Question: I have a custom cell that has a button on it. I would like to experiment with using a long press instead.
The code that creates the cell looks like this:
'''
CustomCell *cell = (CustomCell *)[aTableView dequeueReusableCellWithIdentifier:@"CustomCell"];
if (!cell)
{
cell = [[[NSBundle mainBundle] loadNibNamed:@"CustomCell" owner:self options:nil] lastObject];
}
'''
(etc)
So I did this:
'''
CustomCell *cell = (CustomCell *)[aTableView dequeueReusableCellWithIdentifier:@"CustomCell"];
if (!cell)
{
// cell = [[[NSBundle mainBundle] loadNibNamed:@"CustomCell" owner:self options:nil] lastObject];
cell = [[[NSBundle mainBundle] loadNibNamed:@"CustomCellDwellToSpeak" owner:self options:nil] lastObject];
}
'''
Then I made a copy of the original xib. Deleted the button. Dropped an UILongPressGestureRecognizer on the cell, and created a target by control-dragging form the recognizer to the file's owner:
'''
- (IBAction)longPress:(UILongPressGestureRecognizer *)sender;
'''

However, once I start generating cells, I get this error:
'''
TypOHD[41541:c07] -[UILongPressGestureRecognizer label]: unrecognized selector sent to instance 0x17d0be60
'''
What's up with that?
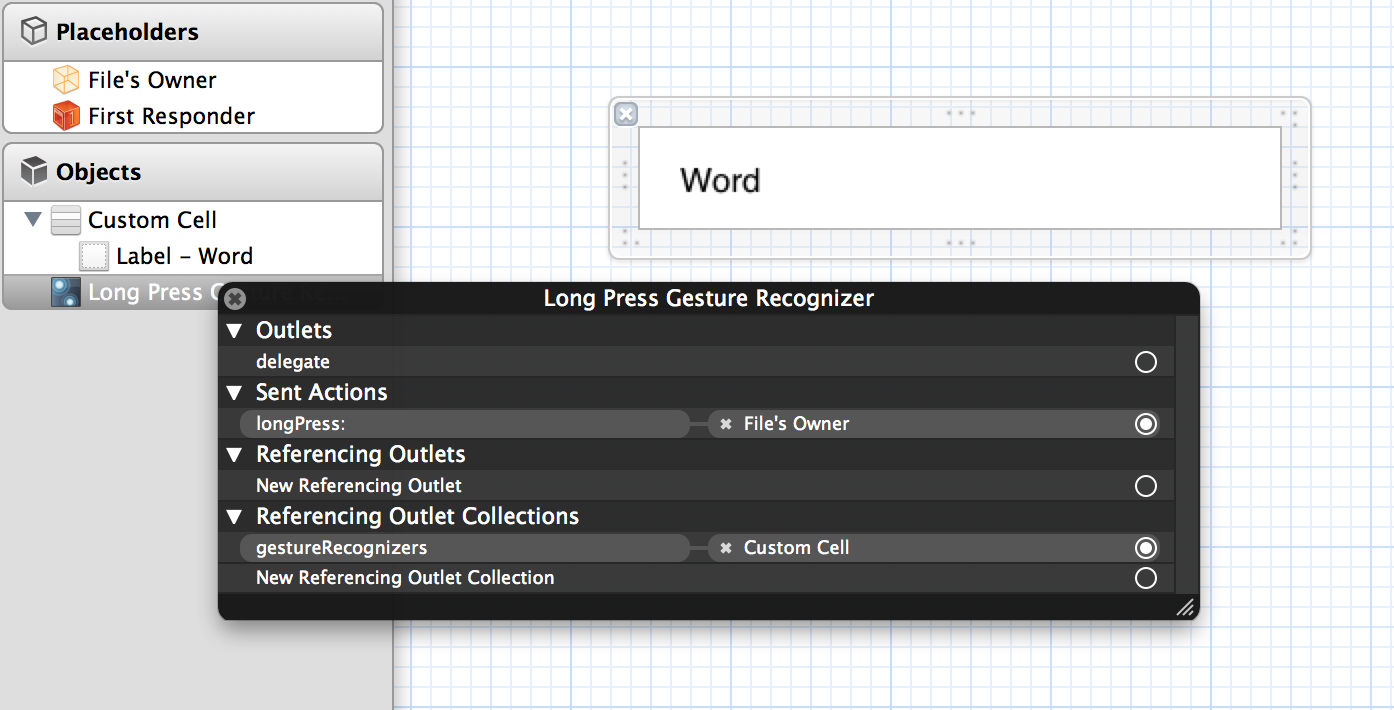
Answer: I never got or found an answer to the question as such. What I did learn was that this plan is potentially flawed. Apparently mixing your won gesture recognizers in with the table view is a recipe for disaster, or at least heartbreak.
I my case, I decided to go with a fixed layout that consisted of just the number of items that would be shown anyway. In my app I was really only using a table for historical reasons anyway, and never needed to display more than 7 items.
A workaround and a hack, but it worked for me.